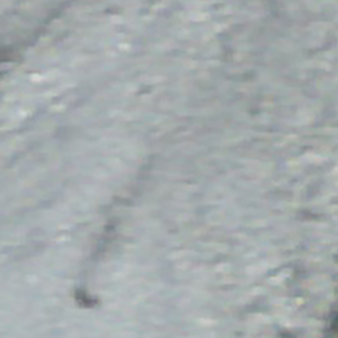
Label: other